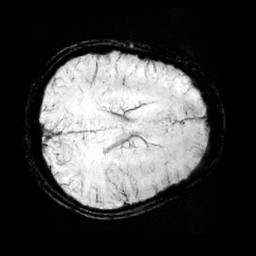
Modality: minIP
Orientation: axial
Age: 12
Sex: male
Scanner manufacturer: siemens
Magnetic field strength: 3 T
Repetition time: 0.027 s
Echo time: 0.02 s